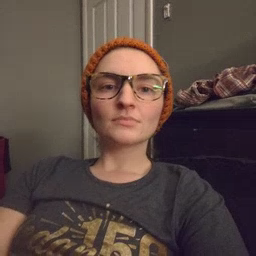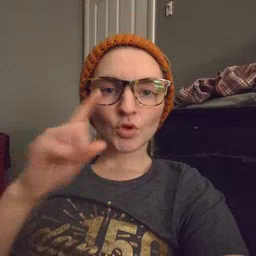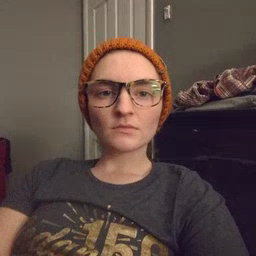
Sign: for